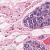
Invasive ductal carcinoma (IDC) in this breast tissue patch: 0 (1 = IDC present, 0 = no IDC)